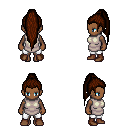
a pixel art fantasy rpg character, female body template, human, dark skin, white tunic, white pants, brown extra-long topknot hairstyle, brown shoes, four views (front, back, left, right), 2x2 character sprite sheet, small pixel art, hard edges, no anti-aliasing